Question: Here's my application : the purpose is to add records based on errors (but not all errors will result in adding a new record, only the Main Errors).
Every session has many errors, then an internal service will manage this errors to know which are the Main Errors (and which are the 'small' errors, I mean the implied or related or attached to this Main Error).
UML Diagram :
So I need your help and suggestions about my UML Diagram, do you think that is the best approach? do I really need the subclassing here (or maybe just putting two different classes Error and MainError would be better) ?
- - - - -
Thank you very much
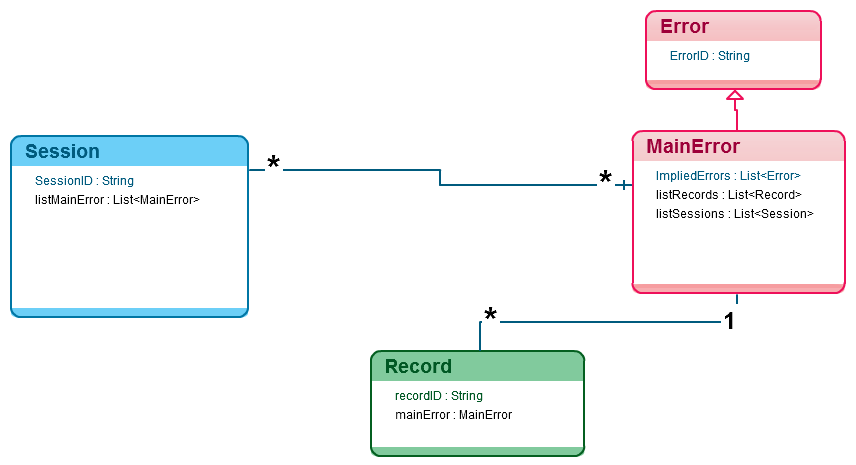
Answer: I think the following diagram would satisfy and restate your requirements clearly.

What this expresses is:
- 'Session''Errors'- 'Error''Session'- 'Error'- 'Main Error''Subordinate Errors'- 'Subordinate Error''Main Errors'
What is implied is that every 'Error' is initially created as an 'Unclassified Error' and later classified into either a 'Main Error' or a 'Subordinate Error'.
I didn't bother to model 'Record', as it is far too nebulous and adds nothing to the discussion.
If you were to implement this model, the association ends would undergo a name change that retains semantics while becoming normalLookingCamelCaseForJava. Here are the name changes:
- 'encounters''encounteredErrors''List<Error>'- 'encountered in''encounteringSession''Session'- 'causes''causedSubordinateErrors''List<SubordinateError>'- 'caused by''causingMainErrors''List<MainError>'
In JPA you could map all the error classes to one table with a discriminator, which will make the reclassification much more performant. (See <URL> Note that you might want to map many-to-many associations to separate relational database tables. That's a separate discussion, though.